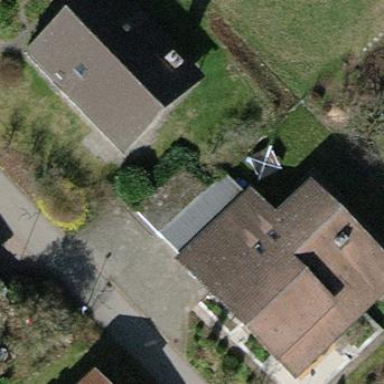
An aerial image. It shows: Detached building.